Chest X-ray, AP view. Patient: 56 years old, sex M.
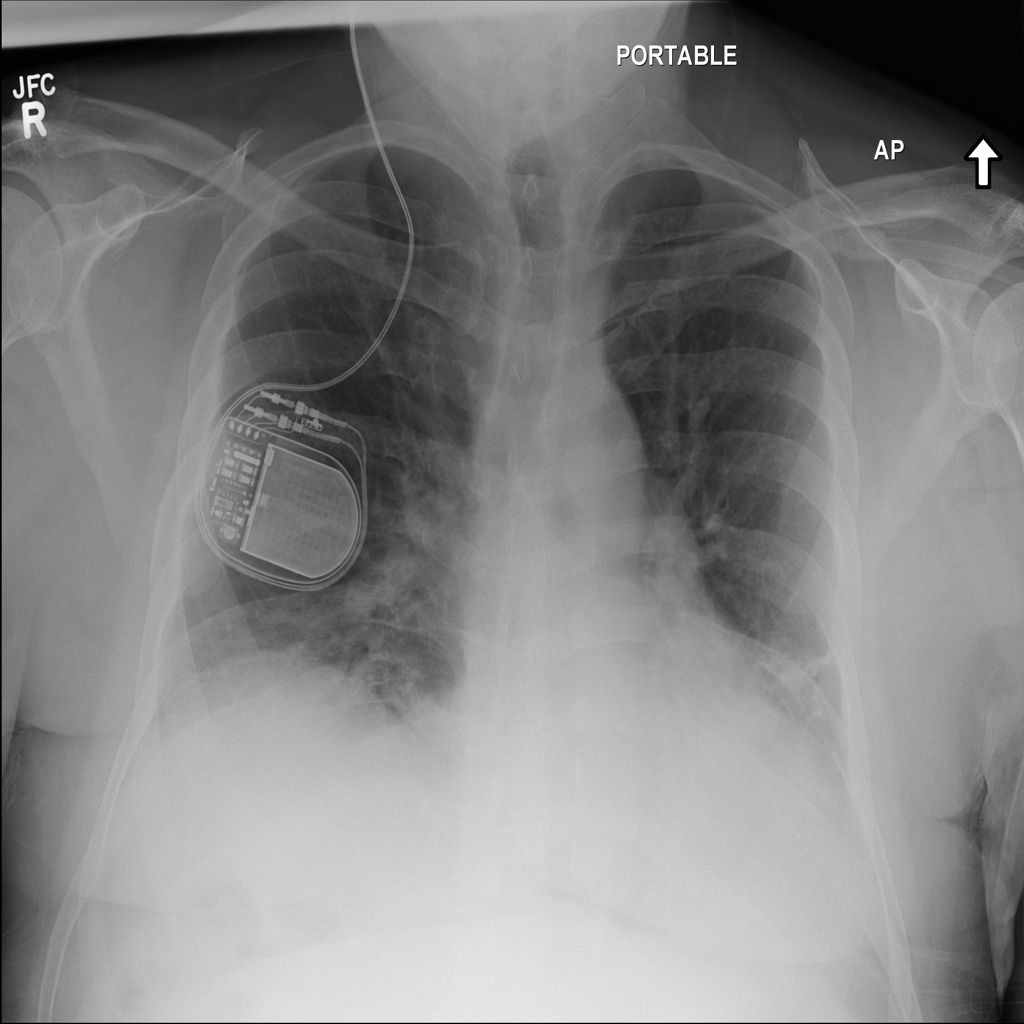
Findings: Atelectasis